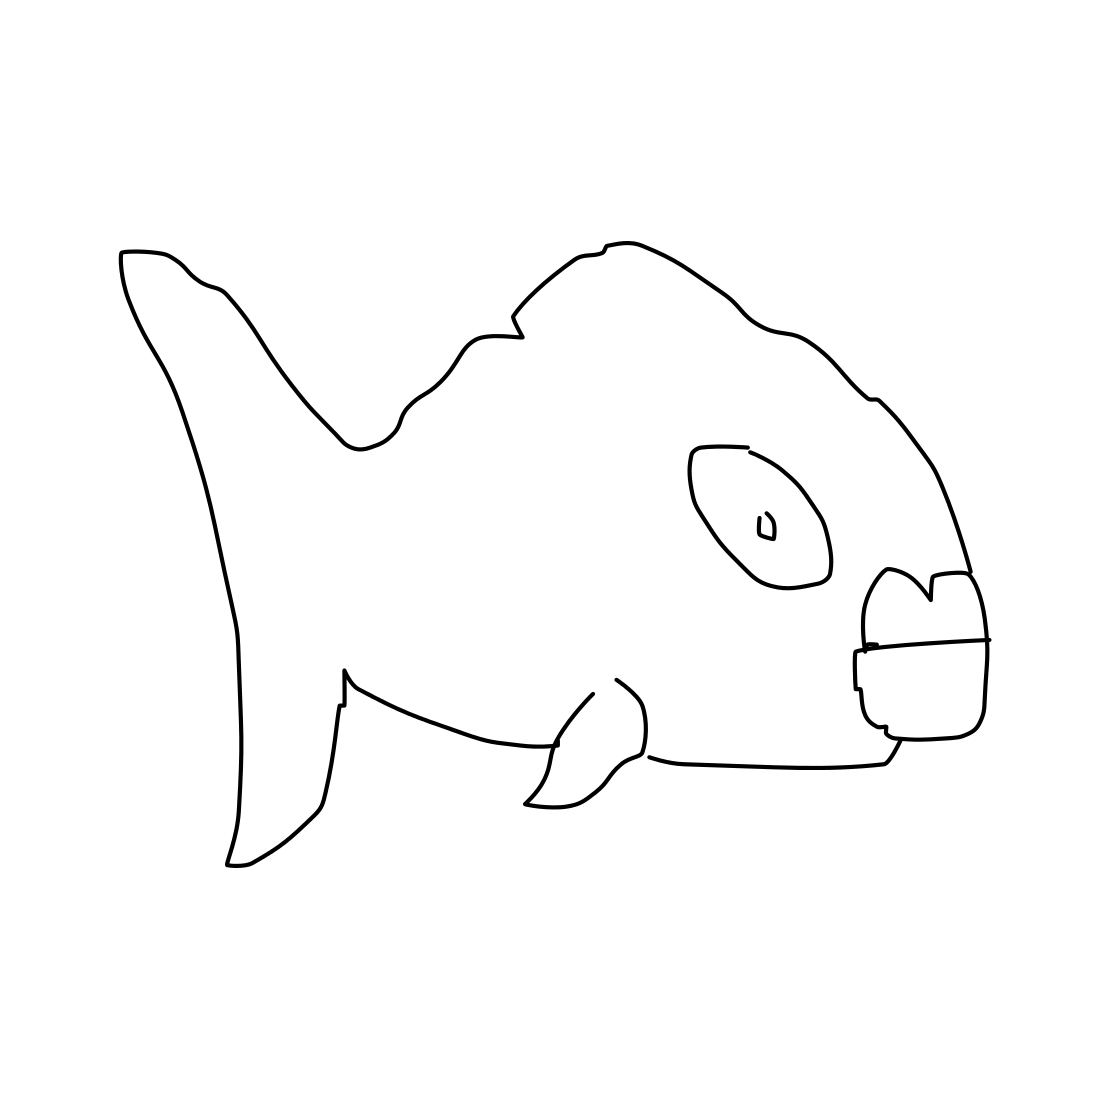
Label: fish